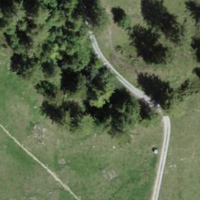
EUNIS habitat code: 23
Species observed at this site:
Plantago media